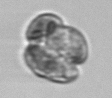
Label: Karenia